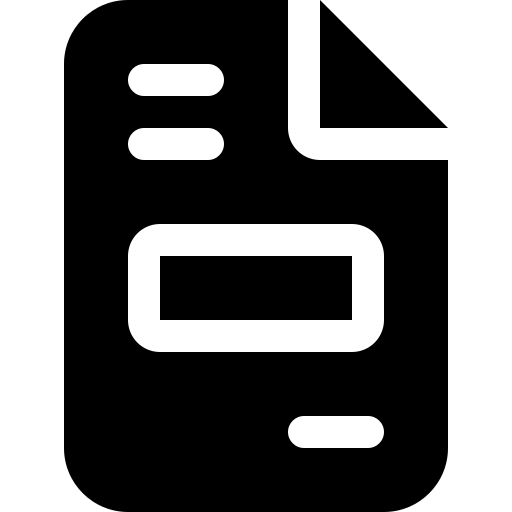
Tags: icon, FontAwesome, fa-icon, solid, file, invoice